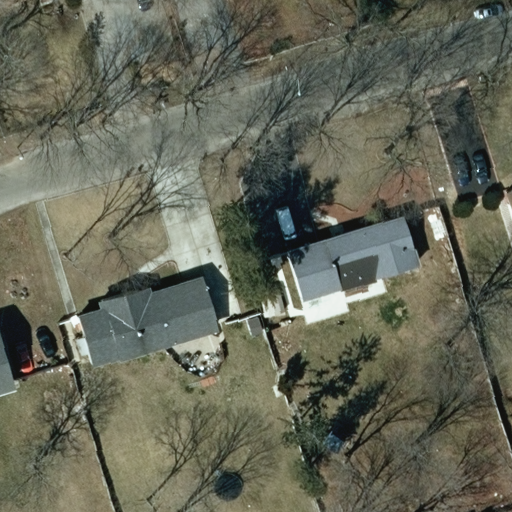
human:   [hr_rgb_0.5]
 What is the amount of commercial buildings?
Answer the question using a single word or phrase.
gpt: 0

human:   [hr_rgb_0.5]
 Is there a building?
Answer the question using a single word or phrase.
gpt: yes

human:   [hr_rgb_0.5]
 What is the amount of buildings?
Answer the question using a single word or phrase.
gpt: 5

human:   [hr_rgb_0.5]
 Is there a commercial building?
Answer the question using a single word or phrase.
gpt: no

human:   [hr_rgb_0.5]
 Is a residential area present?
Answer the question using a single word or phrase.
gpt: yes

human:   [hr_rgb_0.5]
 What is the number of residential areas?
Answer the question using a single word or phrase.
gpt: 1

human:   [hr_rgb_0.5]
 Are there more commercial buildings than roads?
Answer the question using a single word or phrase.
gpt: no

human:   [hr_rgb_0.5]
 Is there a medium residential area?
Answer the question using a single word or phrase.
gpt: no

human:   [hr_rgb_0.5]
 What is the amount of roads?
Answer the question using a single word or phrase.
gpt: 1

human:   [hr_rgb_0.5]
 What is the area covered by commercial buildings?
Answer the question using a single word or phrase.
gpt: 0m2

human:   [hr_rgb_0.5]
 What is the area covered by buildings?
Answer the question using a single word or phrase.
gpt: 986m2

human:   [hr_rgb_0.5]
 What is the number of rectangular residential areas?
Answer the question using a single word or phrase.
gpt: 1

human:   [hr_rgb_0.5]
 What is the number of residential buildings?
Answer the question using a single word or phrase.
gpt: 5

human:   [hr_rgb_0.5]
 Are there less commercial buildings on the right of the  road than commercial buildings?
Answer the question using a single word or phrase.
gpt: no

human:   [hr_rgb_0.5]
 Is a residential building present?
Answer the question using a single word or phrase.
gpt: yes

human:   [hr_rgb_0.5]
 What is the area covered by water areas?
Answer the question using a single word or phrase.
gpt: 0m2

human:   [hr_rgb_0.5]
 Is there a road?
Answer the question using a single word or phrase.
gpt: yes

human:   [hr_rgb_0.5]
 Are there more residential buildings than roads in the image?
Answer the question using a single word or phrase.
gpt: yes

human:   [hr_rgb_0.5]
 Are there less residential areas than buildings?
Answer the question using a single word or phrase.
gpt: yes

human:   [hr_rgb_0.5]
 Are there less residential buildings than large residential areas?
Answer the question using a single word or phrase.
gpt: no

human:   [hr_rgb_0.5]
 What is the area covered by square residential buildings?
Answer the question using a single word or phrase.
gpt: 0m2

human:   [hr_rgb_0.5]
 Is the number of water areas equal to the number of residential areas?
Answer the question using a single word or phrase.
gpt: no

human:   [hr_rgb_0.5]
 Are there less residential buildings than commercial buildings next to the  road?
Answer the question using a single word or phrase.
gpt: no

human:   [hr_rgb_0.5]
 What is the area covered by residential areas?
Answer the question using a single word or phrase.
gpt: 10621m2

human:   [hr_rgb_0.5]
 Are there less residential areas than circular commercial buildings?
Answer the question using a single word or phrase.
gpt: no

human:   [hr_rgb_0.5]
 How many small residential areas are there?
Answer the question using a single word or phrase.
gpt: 0

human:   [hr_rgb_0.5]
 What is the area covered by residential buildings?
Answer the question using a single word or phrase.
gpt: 986m2

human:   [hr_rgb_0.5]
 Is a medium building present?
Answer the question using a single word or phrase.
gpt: yes

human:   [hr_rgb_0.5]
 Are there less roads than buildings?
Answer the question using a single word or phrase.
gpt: yes

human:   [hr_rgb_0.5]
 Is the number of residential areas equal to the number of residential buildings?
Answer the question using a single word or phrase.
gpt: no

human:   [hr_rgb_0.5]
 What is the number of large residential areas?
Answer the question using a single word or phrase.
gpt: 1

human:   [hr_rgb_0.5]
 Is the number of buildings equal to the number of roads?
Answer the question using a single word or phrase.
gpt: no

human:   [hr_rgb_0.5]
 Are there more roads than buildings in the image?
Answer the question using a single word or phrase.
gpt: no

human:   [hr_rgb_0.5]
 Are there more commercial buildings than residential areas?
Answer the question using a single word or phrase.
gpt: no

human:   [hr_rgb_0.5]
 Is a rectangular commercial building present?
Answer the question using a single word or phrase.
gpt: no

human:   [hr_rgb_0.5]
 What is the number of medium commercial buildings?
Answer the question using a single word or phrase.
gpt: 0

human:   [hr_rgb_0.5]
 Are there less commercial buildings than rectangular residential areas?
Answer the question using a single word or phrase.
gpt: yes

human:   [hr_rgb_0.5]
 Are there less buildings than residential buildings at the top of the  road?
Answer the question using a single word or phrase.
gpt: no

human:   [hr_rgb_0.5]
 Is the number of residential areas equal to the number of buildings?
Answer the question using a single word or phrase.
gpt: no

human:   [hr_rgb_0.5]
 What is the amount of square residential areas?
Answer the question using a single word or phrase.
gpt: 0

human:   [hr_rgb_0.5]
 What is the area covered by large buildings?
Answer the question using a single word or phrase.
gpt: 0m2

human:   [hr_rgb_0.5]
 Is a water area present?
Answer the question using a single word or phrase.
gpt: no

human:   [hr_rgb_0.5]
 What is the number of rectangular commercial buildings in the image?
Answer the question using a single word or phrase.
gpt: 0

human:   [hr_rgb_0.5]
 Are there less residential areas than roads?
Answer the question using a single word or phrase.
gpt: no

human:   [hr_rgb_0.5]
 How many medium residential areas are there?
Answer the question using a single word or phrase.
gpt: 0

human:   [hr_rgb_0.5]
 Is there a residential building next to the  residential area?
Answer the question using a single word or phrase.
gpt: yes

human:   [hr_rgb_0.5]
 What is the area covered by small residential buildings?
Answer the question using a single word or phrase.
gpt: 21m2

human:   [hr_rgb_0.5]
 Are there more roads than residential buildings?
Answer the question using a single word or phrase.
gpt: no

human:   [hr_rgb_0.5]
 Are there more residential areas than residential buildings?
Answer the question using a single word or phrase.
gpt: no

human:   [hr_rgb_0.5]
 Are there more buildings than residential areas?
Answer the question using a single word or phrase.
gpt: yes

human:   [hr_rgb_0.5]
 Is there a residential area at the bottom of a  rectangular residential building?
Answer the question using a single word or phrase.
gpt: no

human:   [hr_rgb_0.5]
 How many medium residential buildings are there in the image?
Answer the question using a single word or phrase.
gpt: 4

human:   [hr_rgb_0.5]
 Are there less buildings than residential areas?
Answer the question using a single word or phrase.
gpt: no

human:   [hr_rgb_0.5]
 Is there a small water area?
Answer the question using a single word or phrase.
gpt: no

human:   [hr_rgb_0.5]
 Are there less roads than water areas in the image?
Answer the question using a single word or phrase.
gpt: no

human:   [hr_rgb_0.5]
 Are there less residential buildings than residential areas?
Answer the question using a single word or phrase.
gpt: no

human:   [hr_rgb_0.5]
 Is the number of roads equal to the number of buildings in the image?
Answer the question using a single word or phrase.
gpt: no

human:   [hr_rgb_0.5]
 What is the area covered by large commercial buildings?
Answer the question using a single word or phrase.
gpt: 0m2

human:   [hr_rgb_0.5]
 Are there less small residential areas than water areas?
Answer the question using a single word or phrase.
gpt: no

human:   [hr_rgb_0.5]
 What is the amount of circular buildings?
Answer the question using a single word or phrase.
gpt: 0

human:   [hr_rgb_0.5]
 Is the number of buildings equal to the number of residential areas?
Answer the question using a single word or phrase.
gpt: no

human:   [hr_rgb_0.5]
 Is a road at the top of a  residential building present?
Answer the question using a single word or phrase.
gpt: yes

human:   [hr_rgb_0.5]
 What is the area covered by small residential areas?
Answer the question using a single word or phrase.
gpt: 0m2

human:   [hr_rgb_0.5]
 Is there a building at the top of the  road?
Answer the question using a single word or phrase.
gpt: yes